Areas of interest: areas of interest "Exhibition and Convention Center"
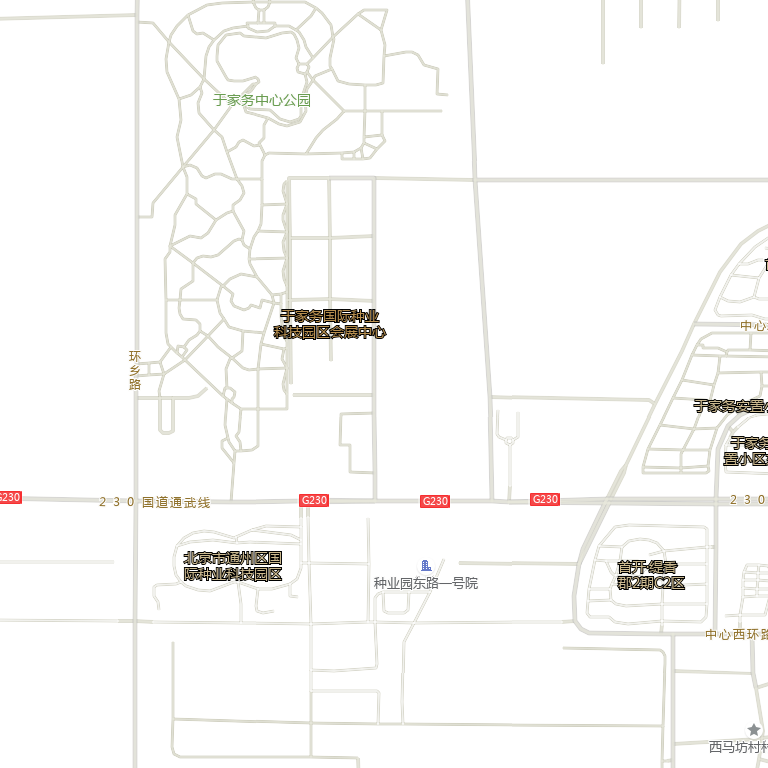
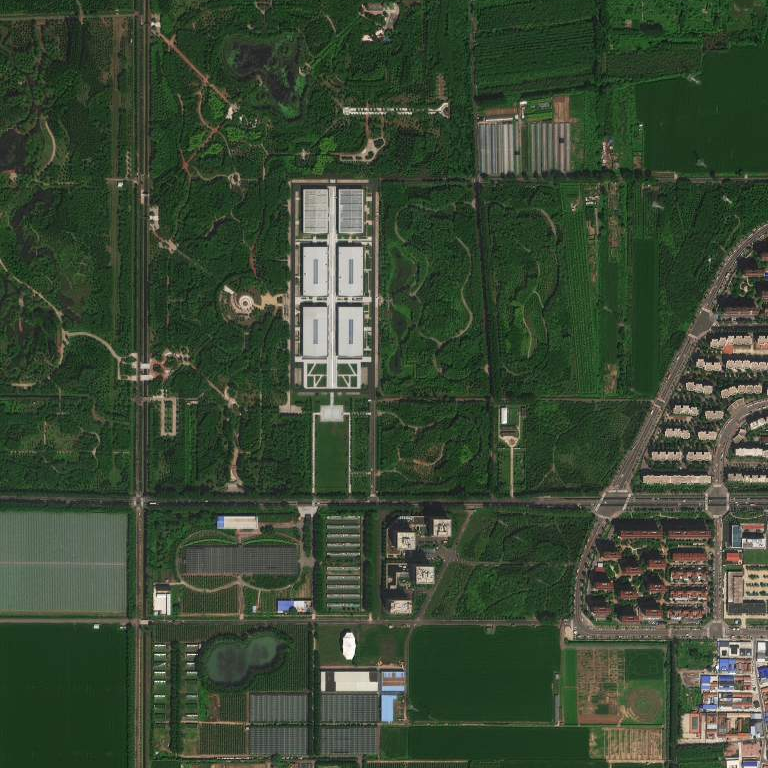